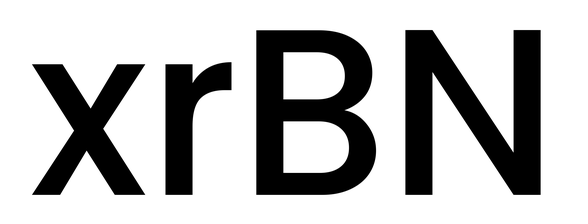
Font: Poppins-Medium